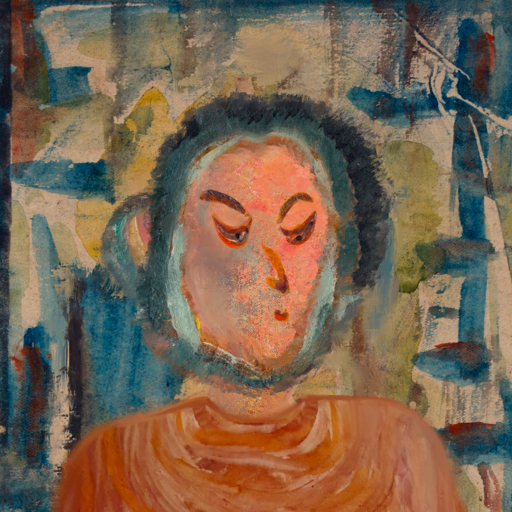
Background: Orphan, Head And Neck Side: Irani, Face Side: Hypocrite, Bust: Pious_Lady, Hair Side: Boggyland, Head Accessory: Blank, Second Necklace: Blank, Necklace: Blank, Baby: Blank